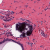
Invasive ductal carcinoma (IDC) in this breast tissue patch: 1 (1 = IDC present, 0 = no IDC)